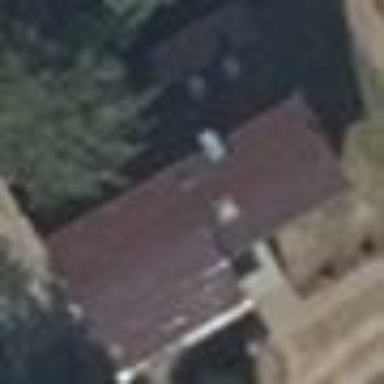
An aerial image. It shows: House with flat roof.